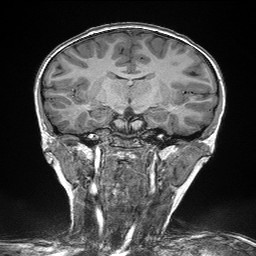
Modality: T1w
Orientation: sagittal
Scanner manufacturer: siemens
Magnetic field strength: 3 T
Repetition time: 2.3 s
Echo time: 0.00298 s